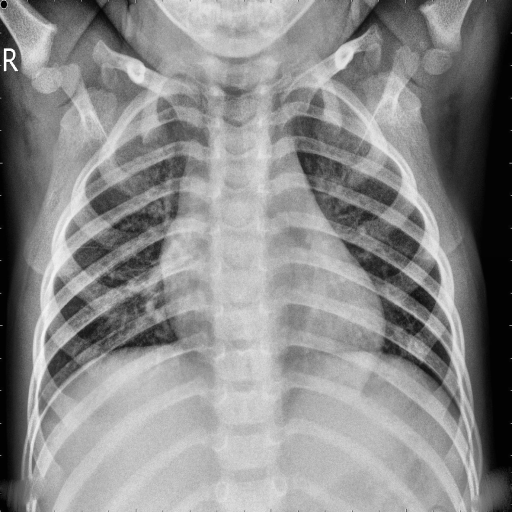
Finding: NORMAL